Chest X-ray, PA view. Patient: 45 years old, sex M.
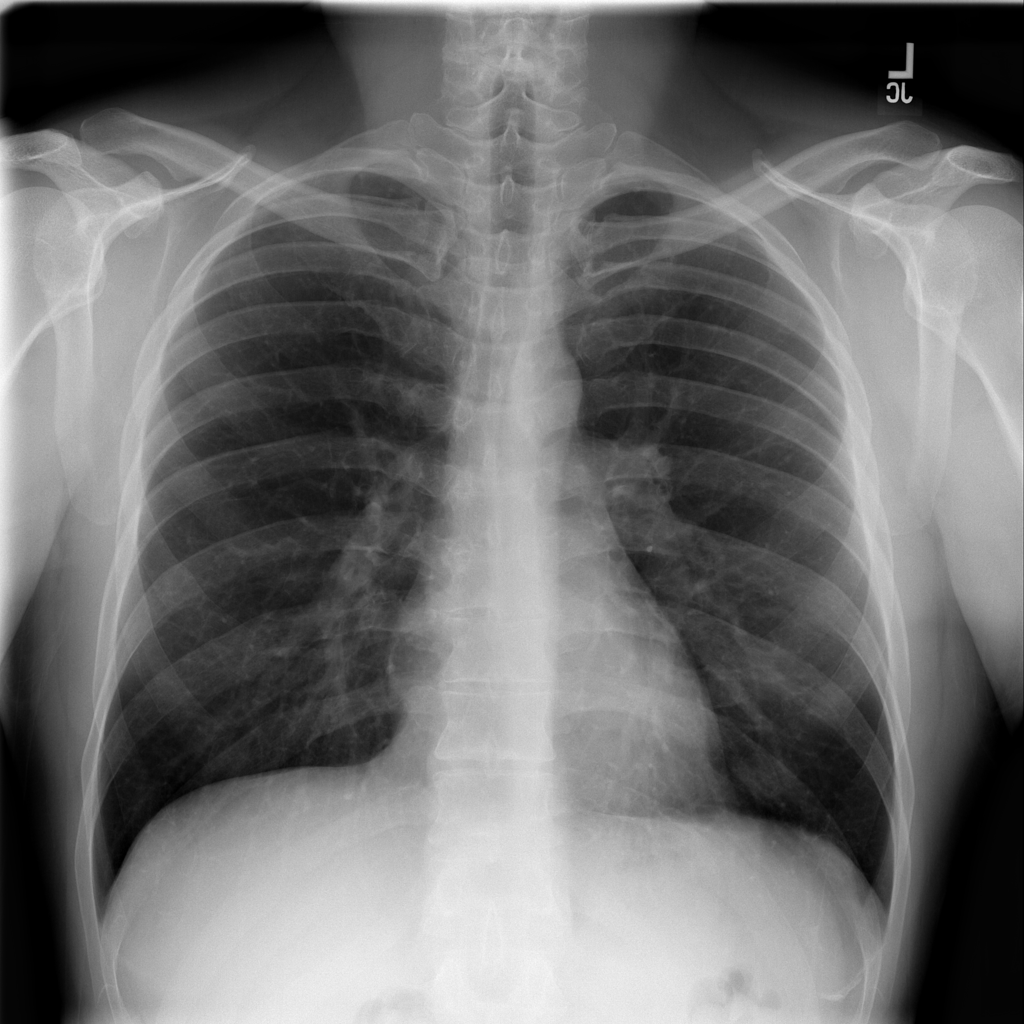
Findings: No Finding